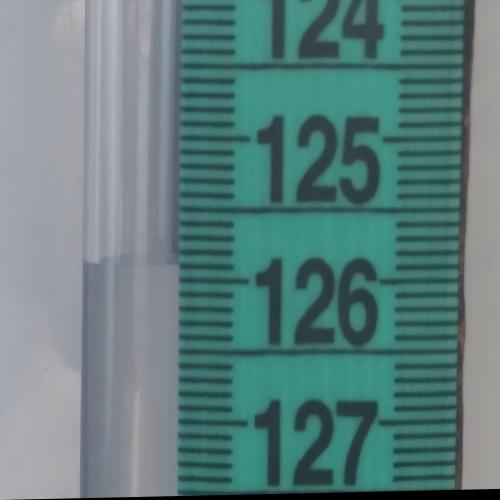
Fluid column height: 125.9 cm